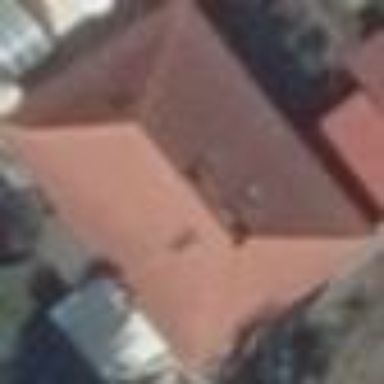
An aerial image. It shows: Detached building with hipped roof.